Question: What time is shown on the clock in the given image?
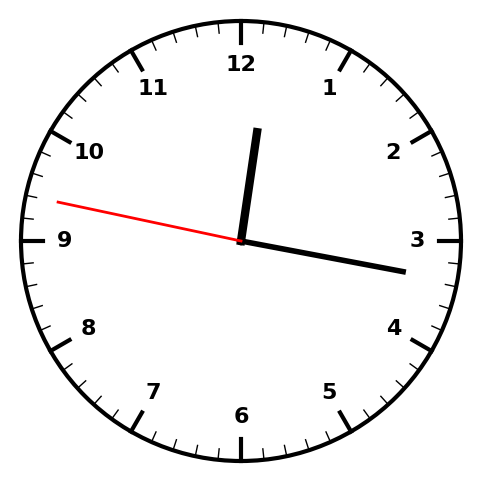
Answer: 12:16:47